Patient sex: F
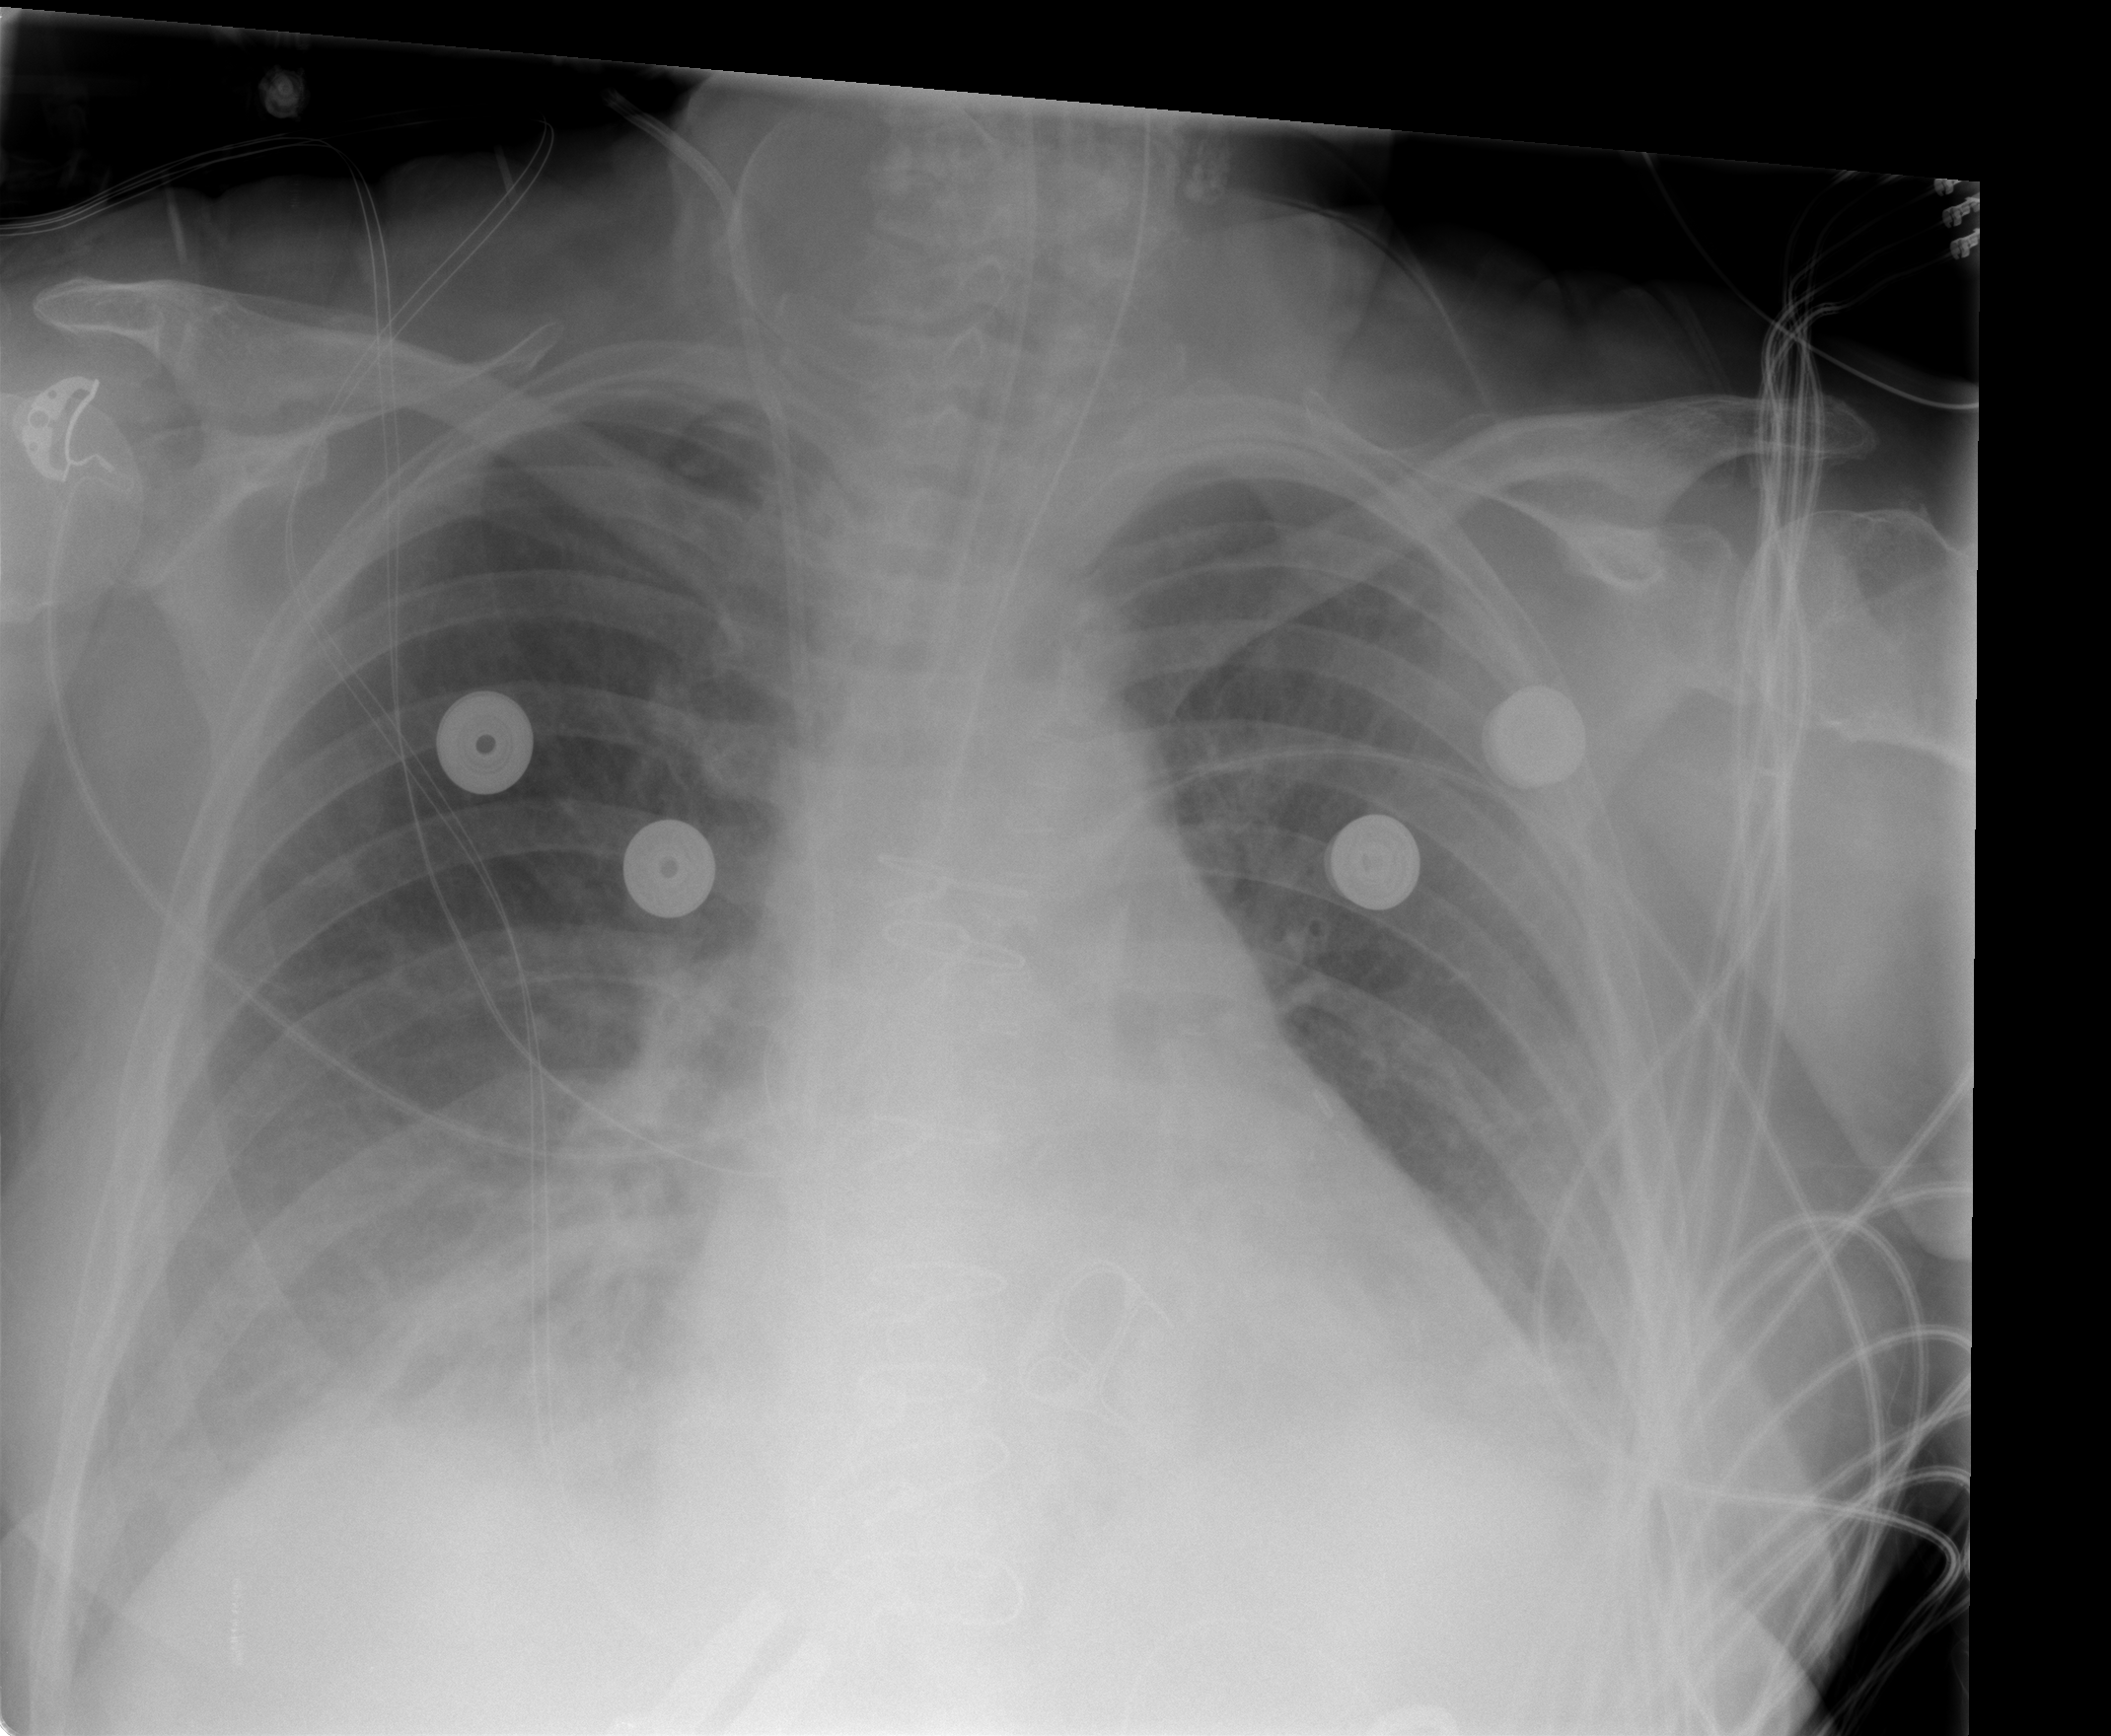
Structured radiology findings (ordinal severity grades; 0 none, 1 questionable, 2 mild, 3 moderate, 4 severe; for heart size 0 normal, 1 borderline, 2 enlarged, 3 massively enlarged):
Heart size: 1
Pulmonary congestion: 2
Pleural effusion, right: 0
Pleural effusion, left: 0
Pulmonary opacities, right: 1
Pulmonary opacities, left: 0
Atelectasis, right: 2
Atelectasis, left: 0